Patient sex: M
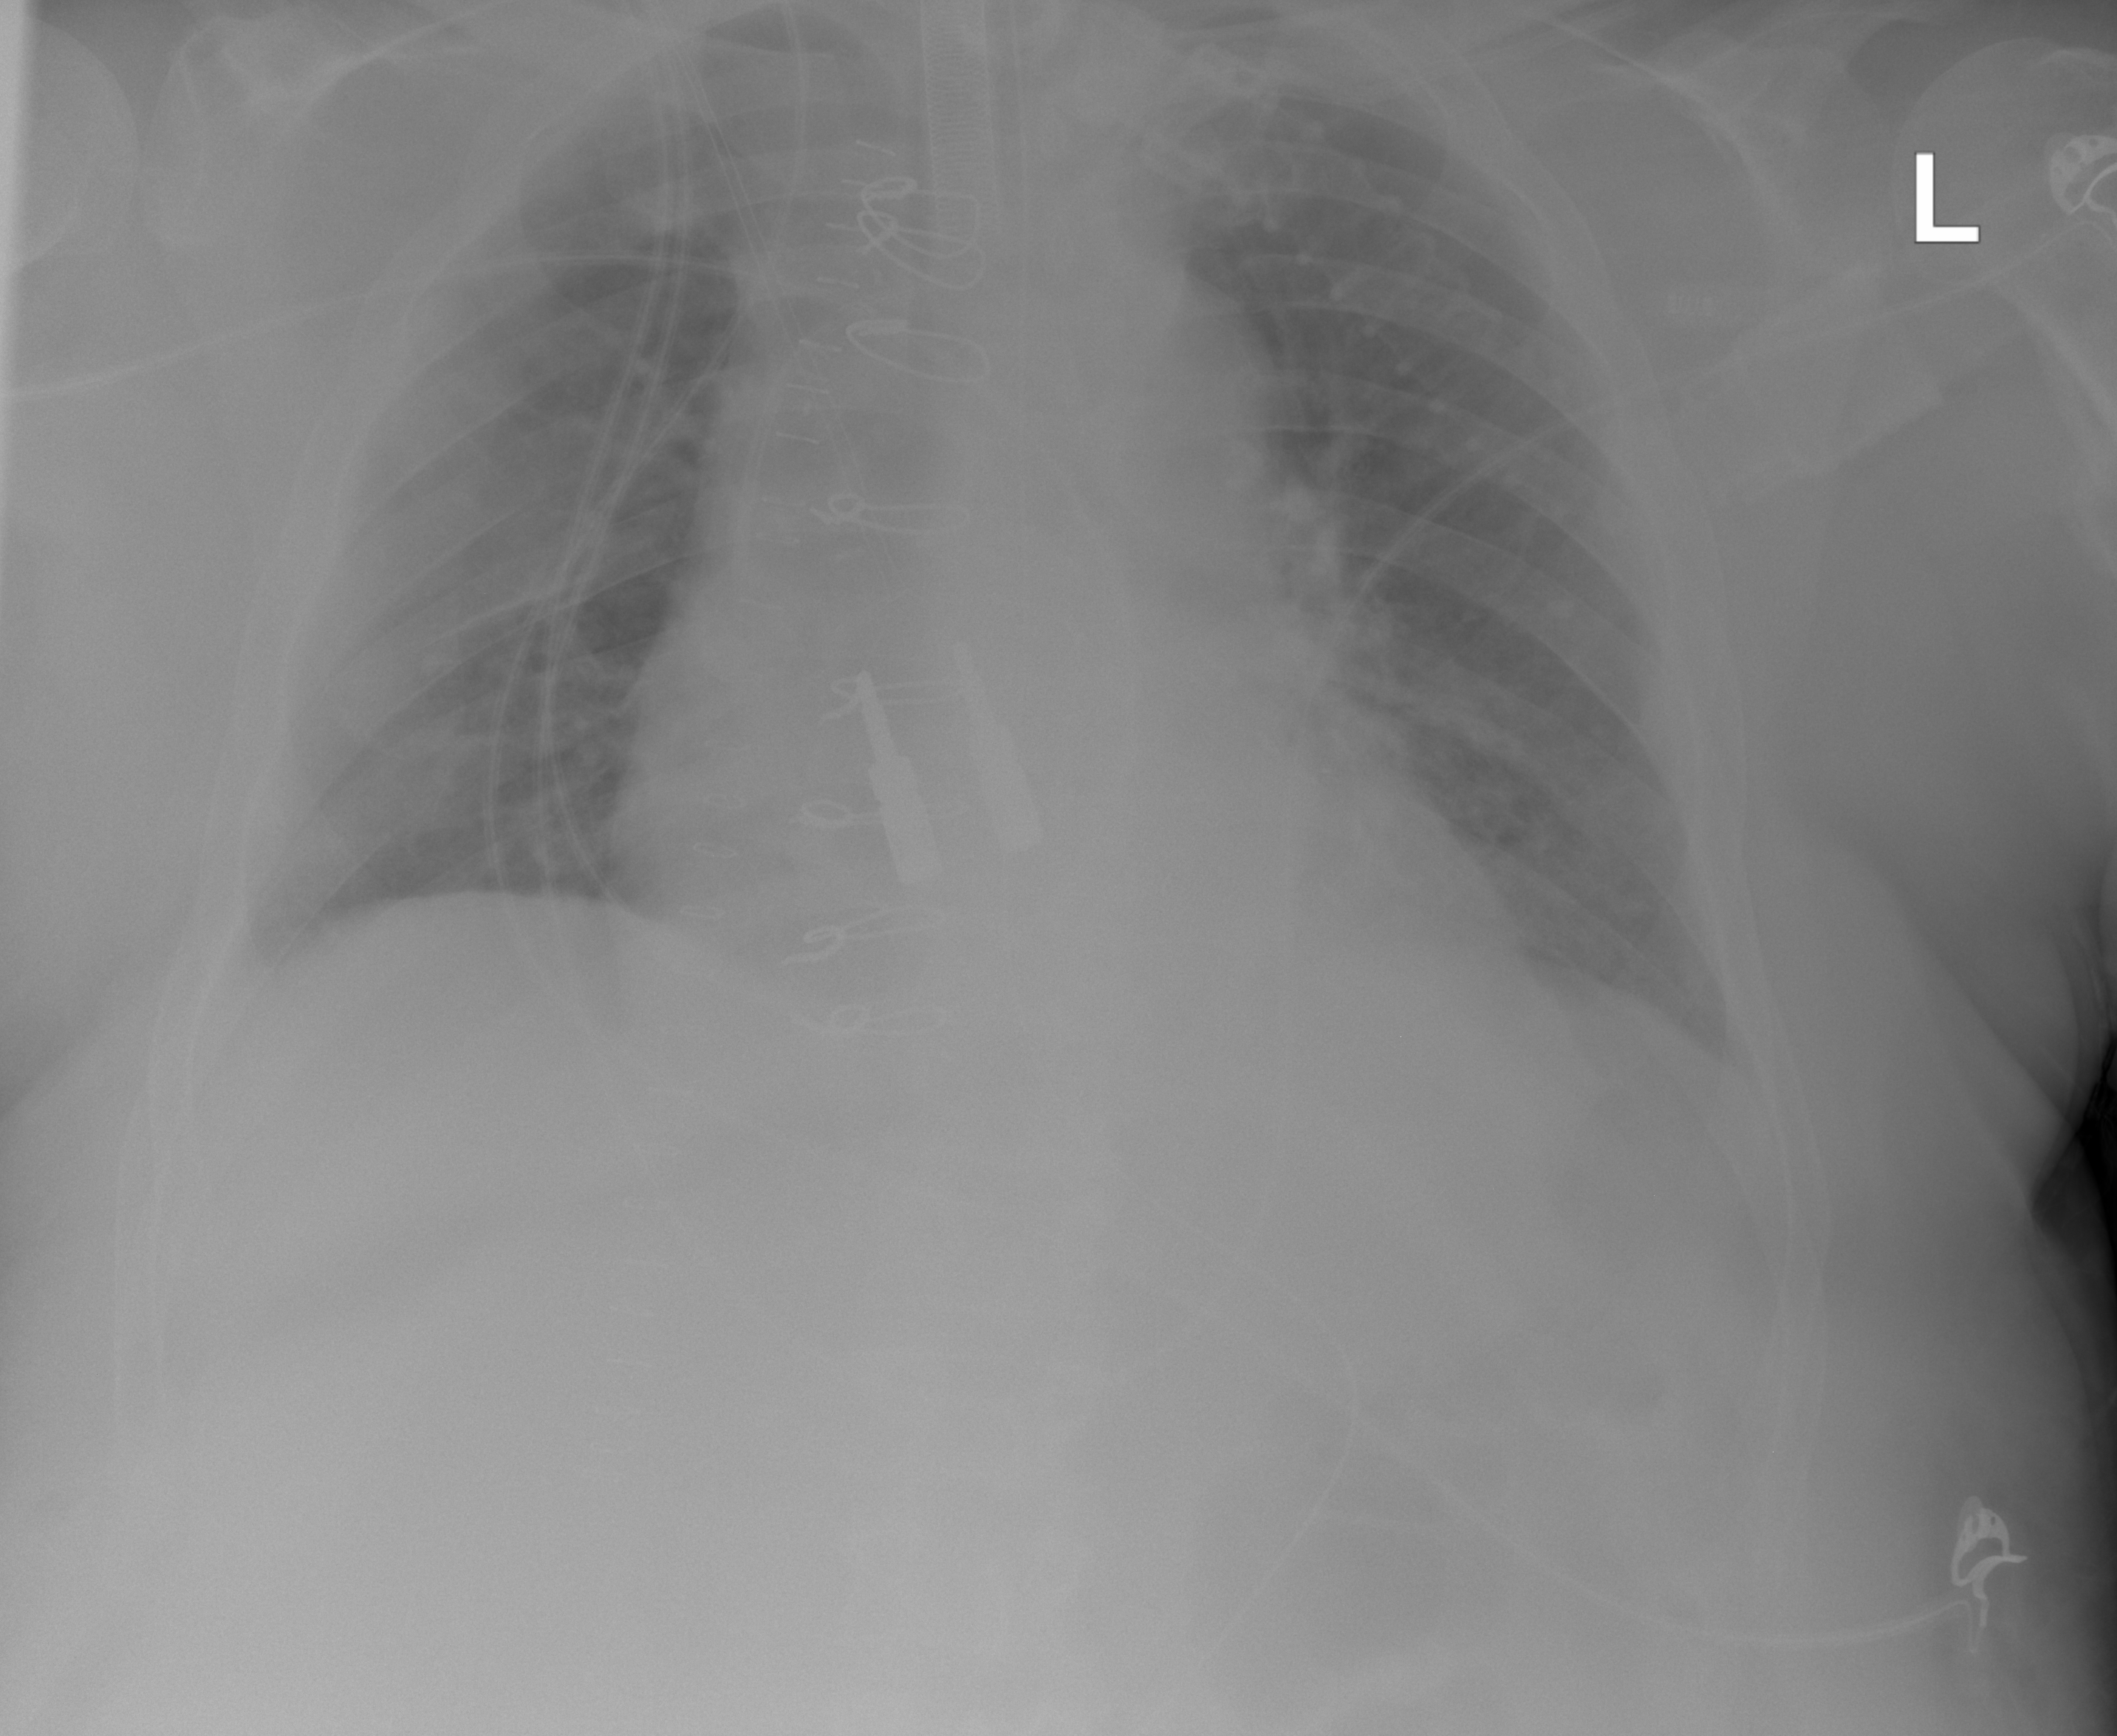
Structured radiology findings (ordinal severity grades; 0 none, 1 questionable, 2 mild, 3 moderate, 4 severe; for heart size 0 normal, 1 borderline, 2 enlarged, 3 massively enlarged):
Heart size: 2
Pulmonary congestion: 0
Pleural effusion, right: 1
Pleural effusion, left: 0
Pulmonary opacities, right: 0
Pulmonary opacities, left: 0
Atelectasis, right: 2
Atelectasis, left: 0